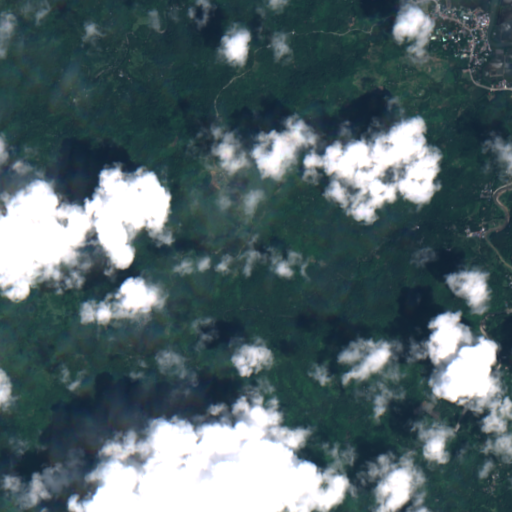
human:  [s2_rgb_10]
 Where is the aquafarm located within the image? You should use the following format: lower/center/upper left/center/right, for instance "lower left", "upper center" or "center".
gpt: The aquafarm is located in the upper right of the image.
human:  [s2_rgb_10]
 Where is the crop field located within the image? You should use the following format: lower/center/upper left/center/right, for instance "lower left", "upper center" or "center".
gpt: The crop field is located in the upper right of the image.
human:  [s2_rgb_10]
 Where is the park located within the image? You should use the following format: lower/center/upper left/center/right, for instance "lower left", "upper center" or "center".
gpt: The park is located in the upper right of the image.
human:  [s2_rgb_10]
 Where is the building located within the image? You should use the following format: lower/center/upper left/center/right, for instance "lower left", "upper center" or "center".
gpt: There is no building in the image.